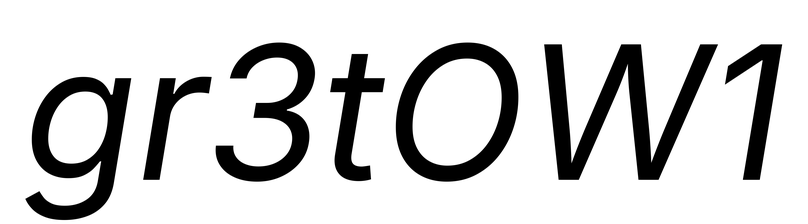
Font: Inter-Italic_Italic